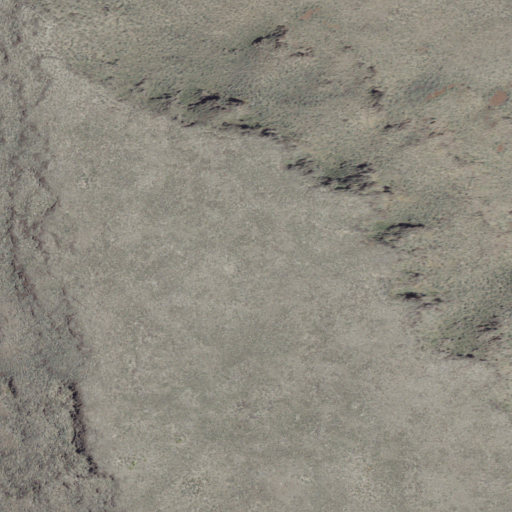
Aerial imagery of cliff(s) in Oregon named Diablo Rim containing only shrub